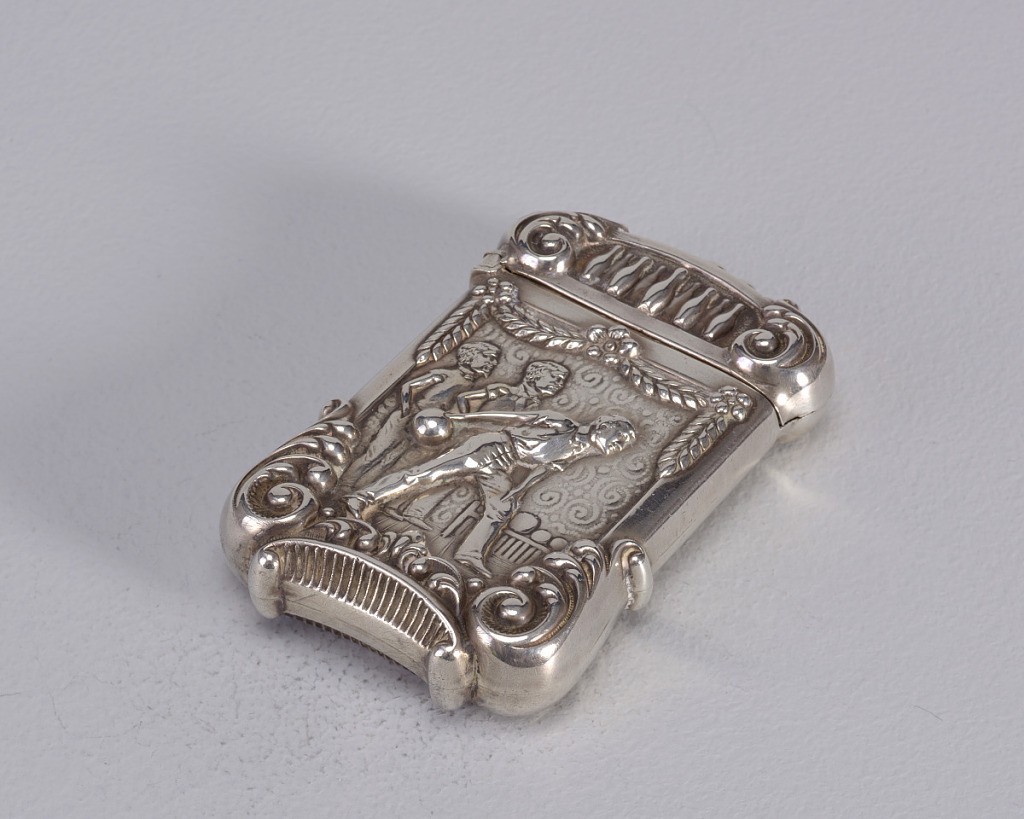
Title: Bowlers
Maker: F.S. Gilbert
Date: ca. 1910
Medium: Silver
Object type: Matchsafe
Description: Oblong, curved lid and sides, raised c-scroll motifs at slightly protruding and rounded corners, featuring raised decoration of bowler in mid stride, 2 players behind him, swags and flowers above, background of swirl motifs, lid features smaller reserve of 5 bowling pins in a row. Reverse features empty reserve, c-scrolls, swags, flowers and beading on lid. Lid hinged on side. Striker incorporated into decorative c-scroll on bottom.